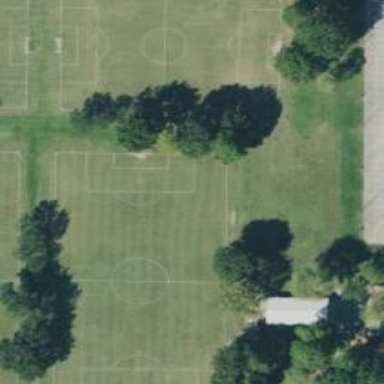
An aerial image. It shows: Soccer pitch for outdoor sports and leisure activities.